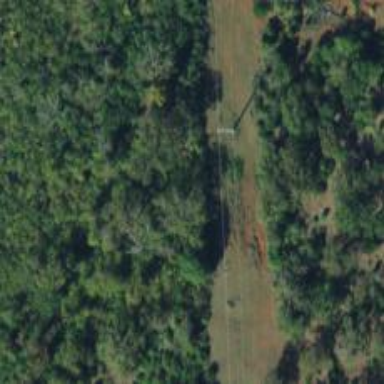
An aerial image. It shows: Power pole.